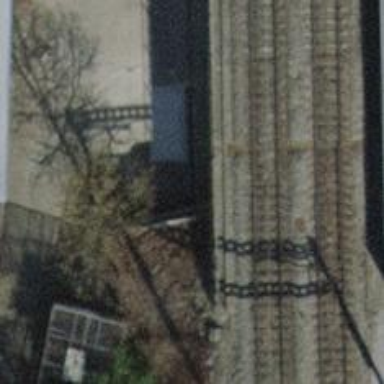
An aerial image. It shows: Retaining wall.